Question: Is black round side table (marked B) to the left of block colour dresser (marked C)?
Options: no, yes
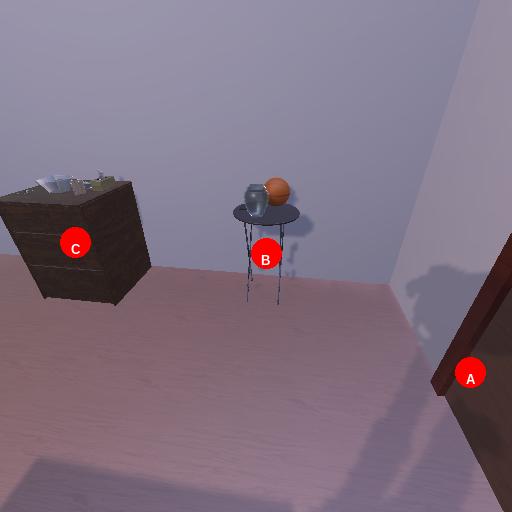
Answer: no